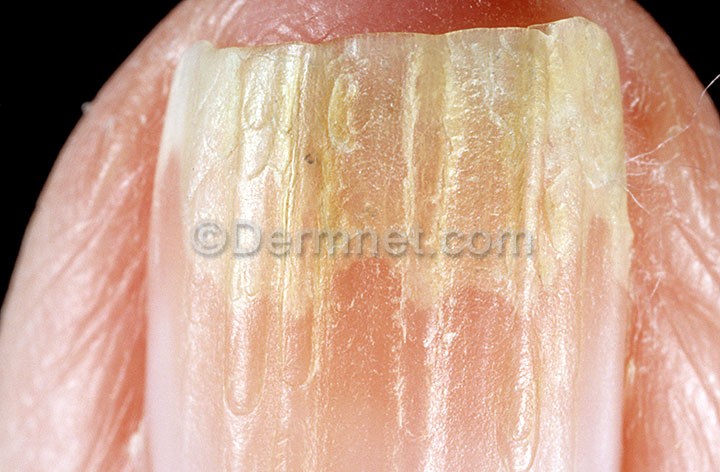
Disease: Nail Fungus and other Nail Disease